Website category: sports
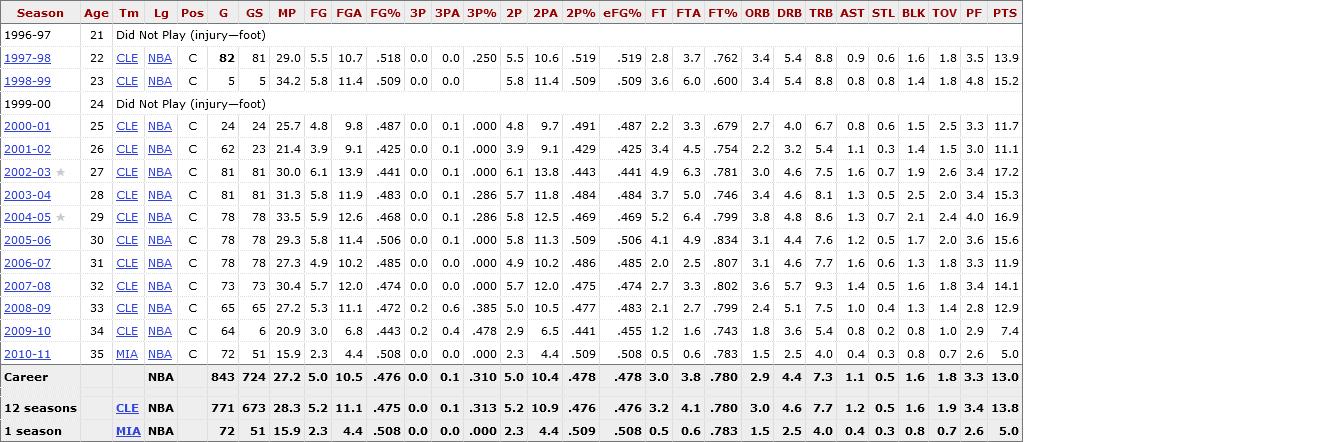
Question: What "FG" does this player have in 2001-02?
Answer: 3.9

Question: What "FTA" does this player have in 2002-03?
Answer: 6.3

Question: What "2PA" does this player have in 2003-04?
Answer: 11.8

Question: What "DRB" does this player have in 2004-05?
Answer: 4.8

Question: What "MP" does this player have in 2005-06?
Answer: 29.3

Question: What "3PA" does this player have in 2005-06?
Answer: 0.1

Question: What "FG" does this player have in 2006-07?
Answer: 4.9

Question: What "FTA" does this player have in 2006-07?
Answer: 2.5

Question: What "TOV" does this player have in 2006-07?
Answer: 1.8

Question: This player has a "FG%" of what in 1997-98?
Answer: .518

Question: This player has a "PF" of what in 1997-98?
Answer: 3.5

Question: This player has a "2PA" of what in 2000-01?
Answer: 9.7

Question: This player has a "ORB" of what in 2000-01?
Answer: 2.7

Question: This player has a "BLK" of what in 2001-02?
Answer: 1.4

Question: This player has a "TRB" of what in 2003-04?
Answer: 8.1

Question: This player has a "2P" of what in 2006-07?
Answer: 4.9

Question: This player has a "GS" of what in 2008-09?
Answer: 65

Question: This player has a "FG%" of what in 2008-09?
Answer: .472

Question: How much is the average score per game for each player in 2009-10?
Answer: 7.4

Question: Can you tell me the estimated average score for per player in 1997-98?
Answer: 13.9

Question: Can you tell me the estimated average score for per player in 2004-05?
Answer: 16.9

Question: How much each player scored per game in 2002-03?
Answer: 17.2

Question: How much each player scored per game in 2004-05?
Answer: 16.9

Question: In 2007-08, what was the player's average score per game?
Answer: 14.1

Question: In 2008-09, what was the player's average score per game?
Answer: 12.9

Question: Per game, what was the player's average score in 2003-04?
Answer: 15.3